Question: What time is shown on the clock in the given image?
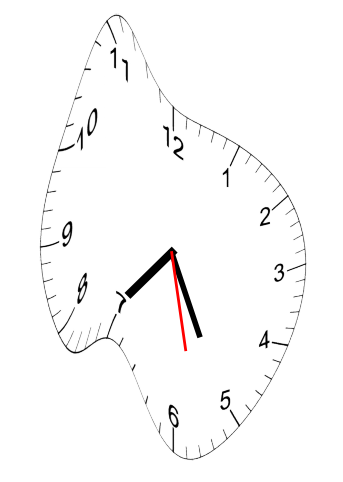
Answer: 07:25:28